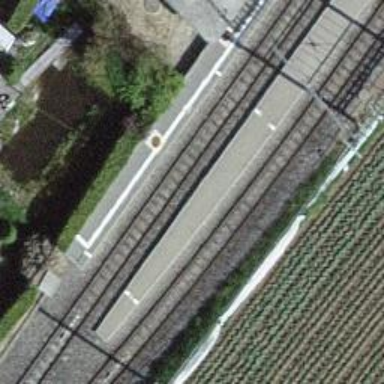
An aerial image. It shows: Narrow-gauge railway track with electrified contact line. The railway has one track.